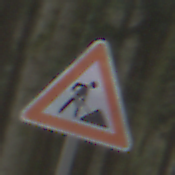
Verkehrszeichen: Arbeitsstelle
Umgebung: Outdoor, Nature
Tageszeit: Midday
Wetter: Overcast
Licht: Natural
Jahreszeit: NotSpecified
Kontrast: LowContrast